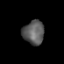
Tissue: prostate
Cell type: T cells
Senescence score: 0.7925
Nuclear area (px): 497
Mean DAPI intensity: 91.173